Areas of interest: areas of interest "Soccer Field"
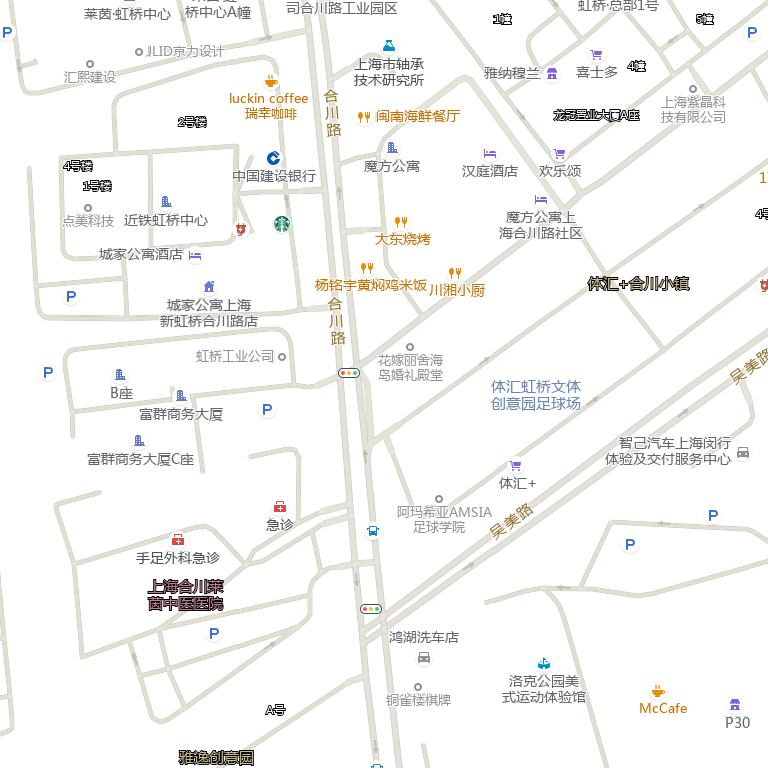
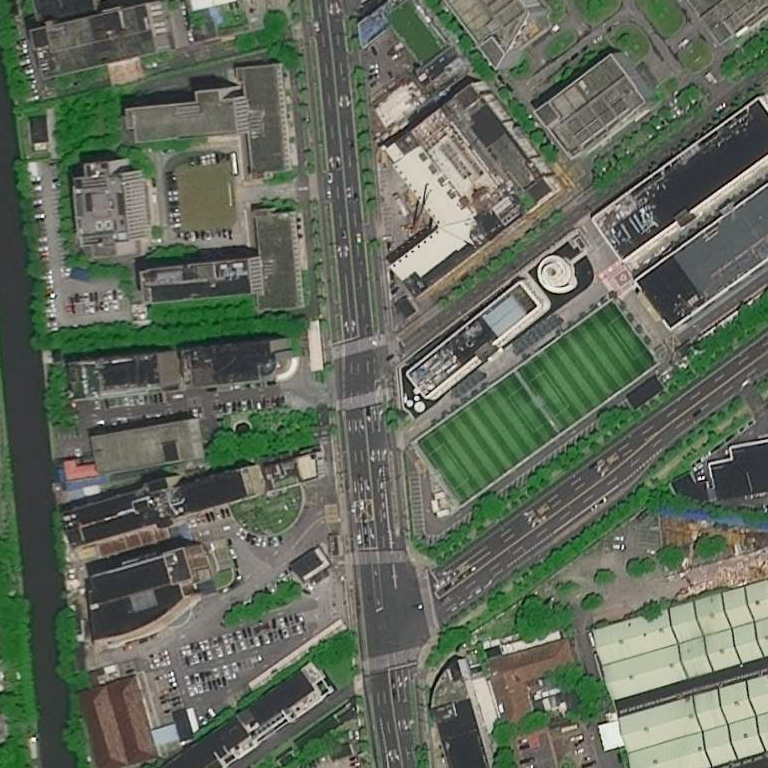